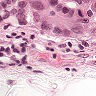
Metastatic tissue present: yes